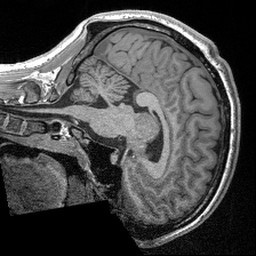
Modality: T1w
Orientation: sagittal
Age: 21
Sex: male
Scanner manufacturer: siemens
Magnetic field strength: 3 T
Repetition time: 2.4 s
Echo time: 0.00191 s